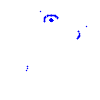
Particle: proton